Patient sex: F
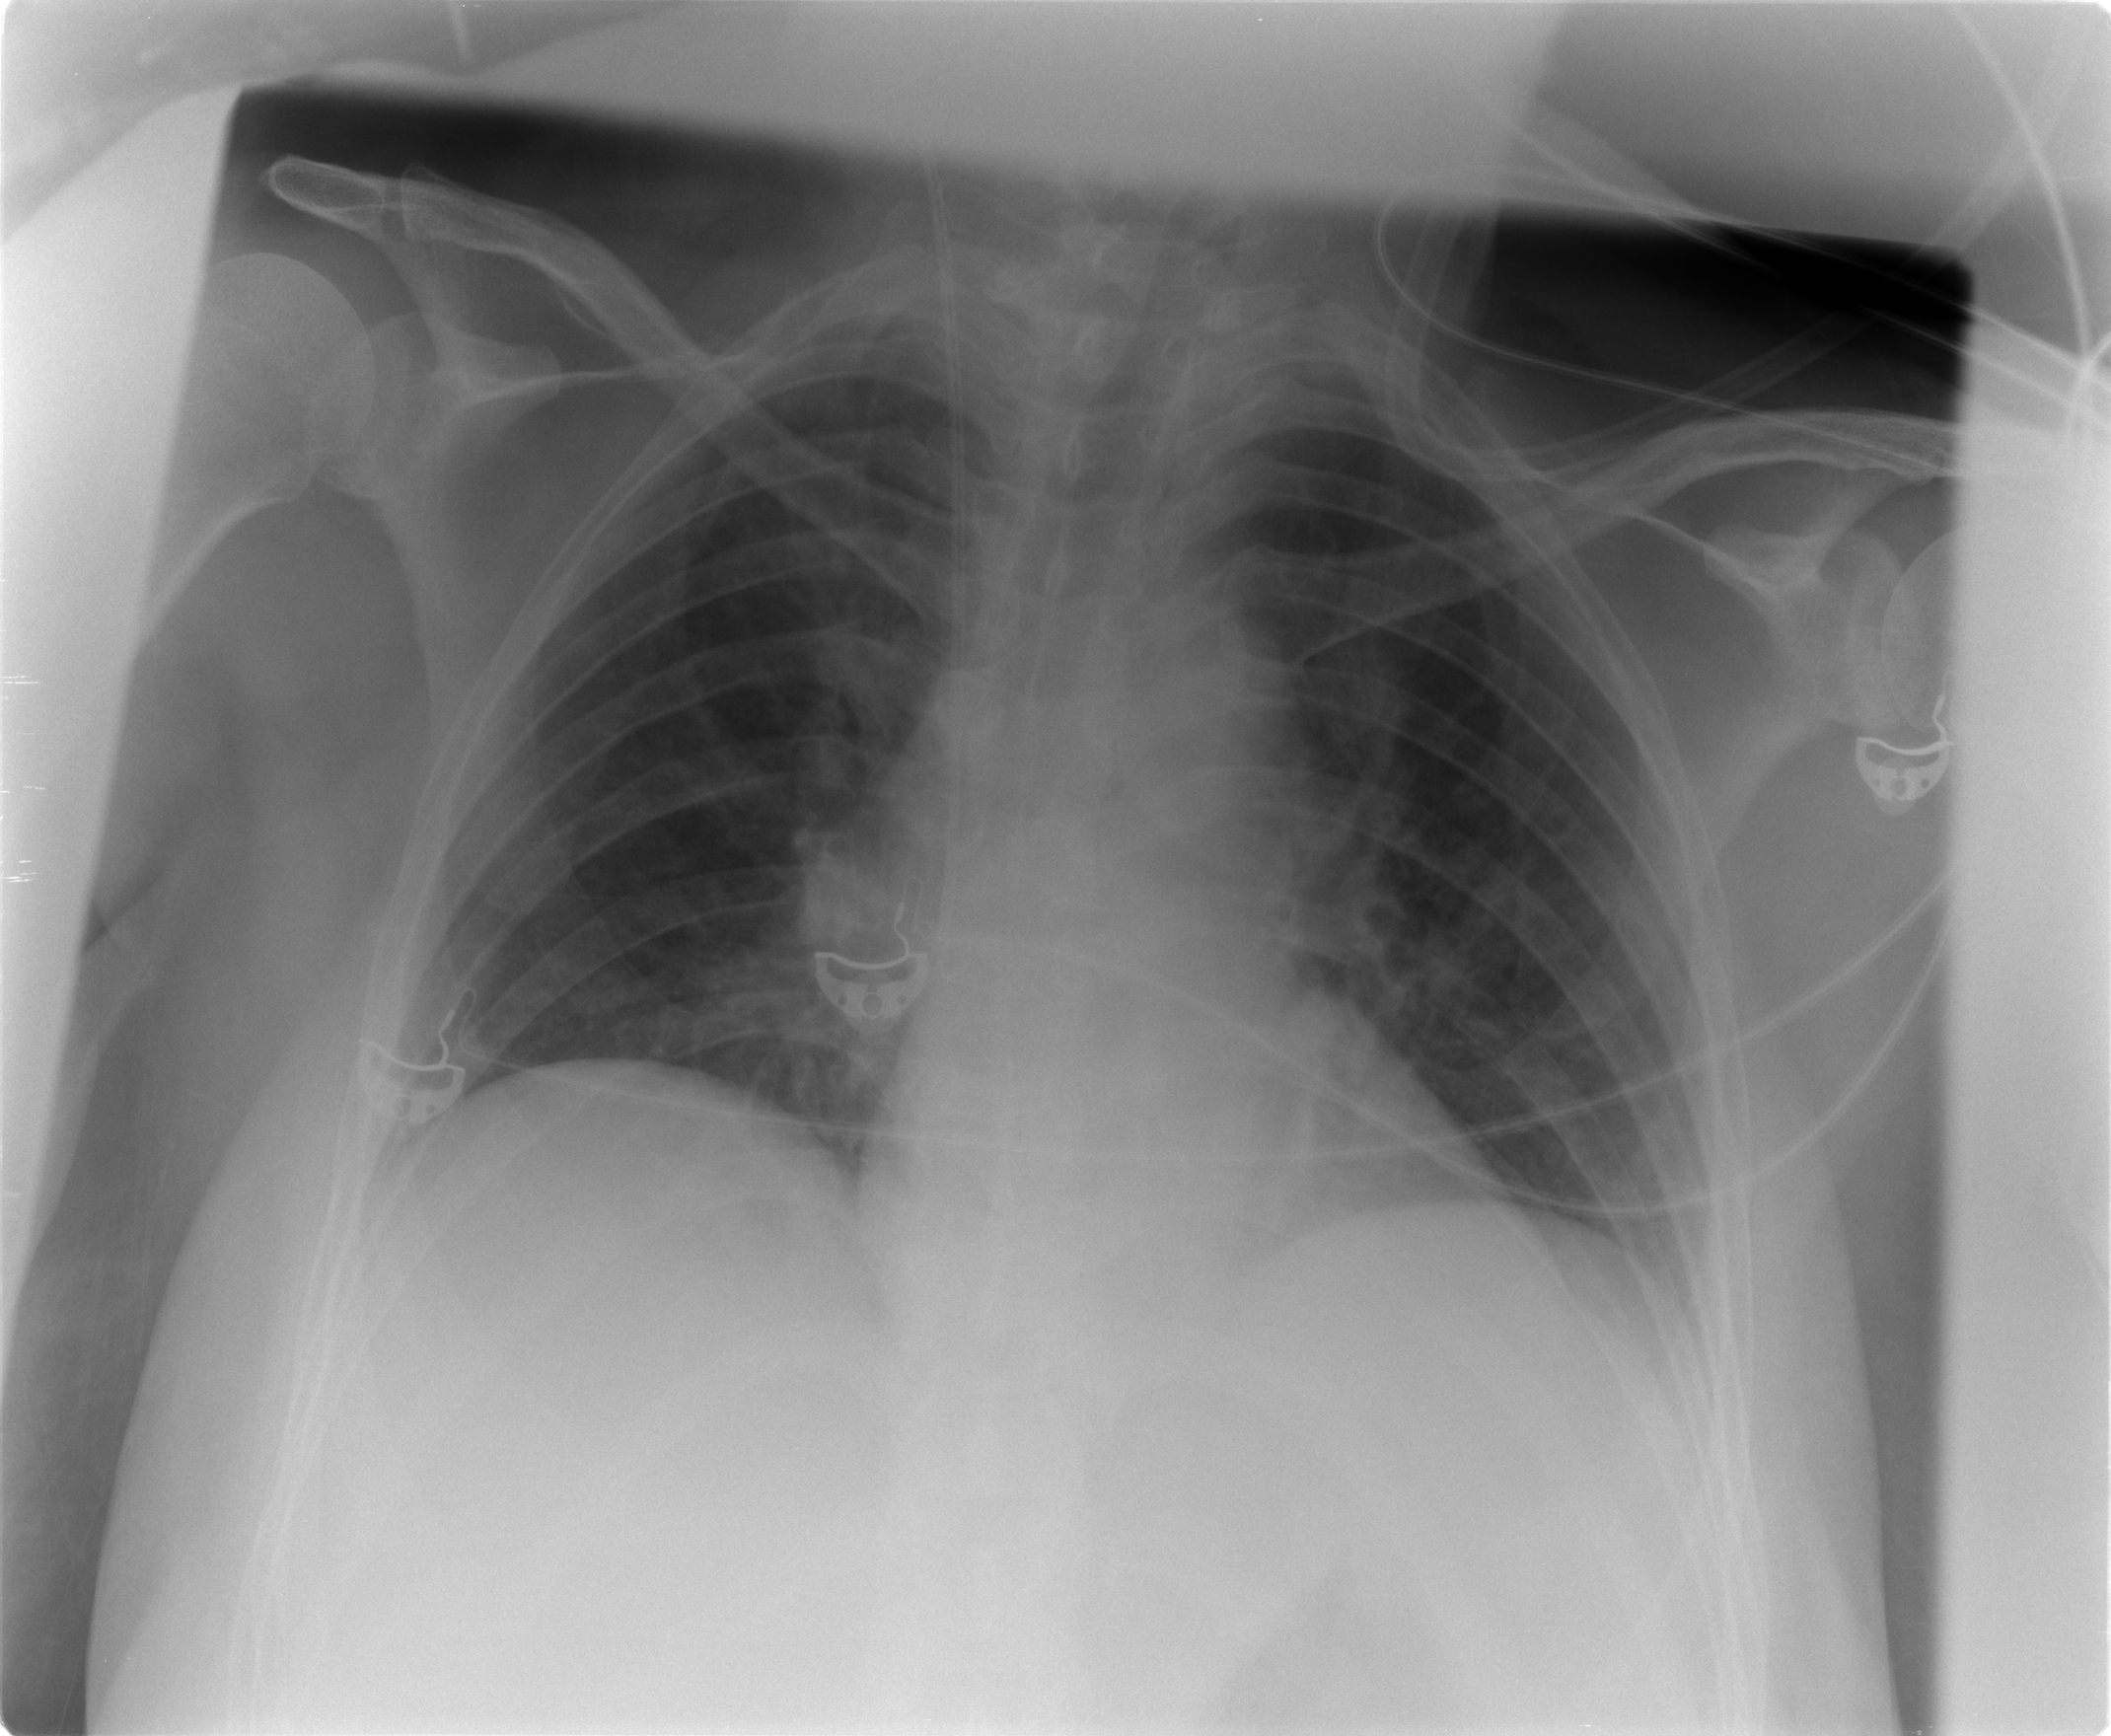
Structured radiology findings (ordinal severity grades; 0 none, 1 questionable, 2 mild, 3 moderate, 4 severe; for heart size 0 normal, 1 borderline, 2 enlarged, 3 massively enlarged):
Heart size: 0
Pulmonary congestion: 1
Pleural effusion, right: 0
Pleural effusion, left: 0
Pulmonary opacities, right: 0
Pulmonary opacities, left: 0
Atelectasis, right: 0
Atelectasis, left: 0